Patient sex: F
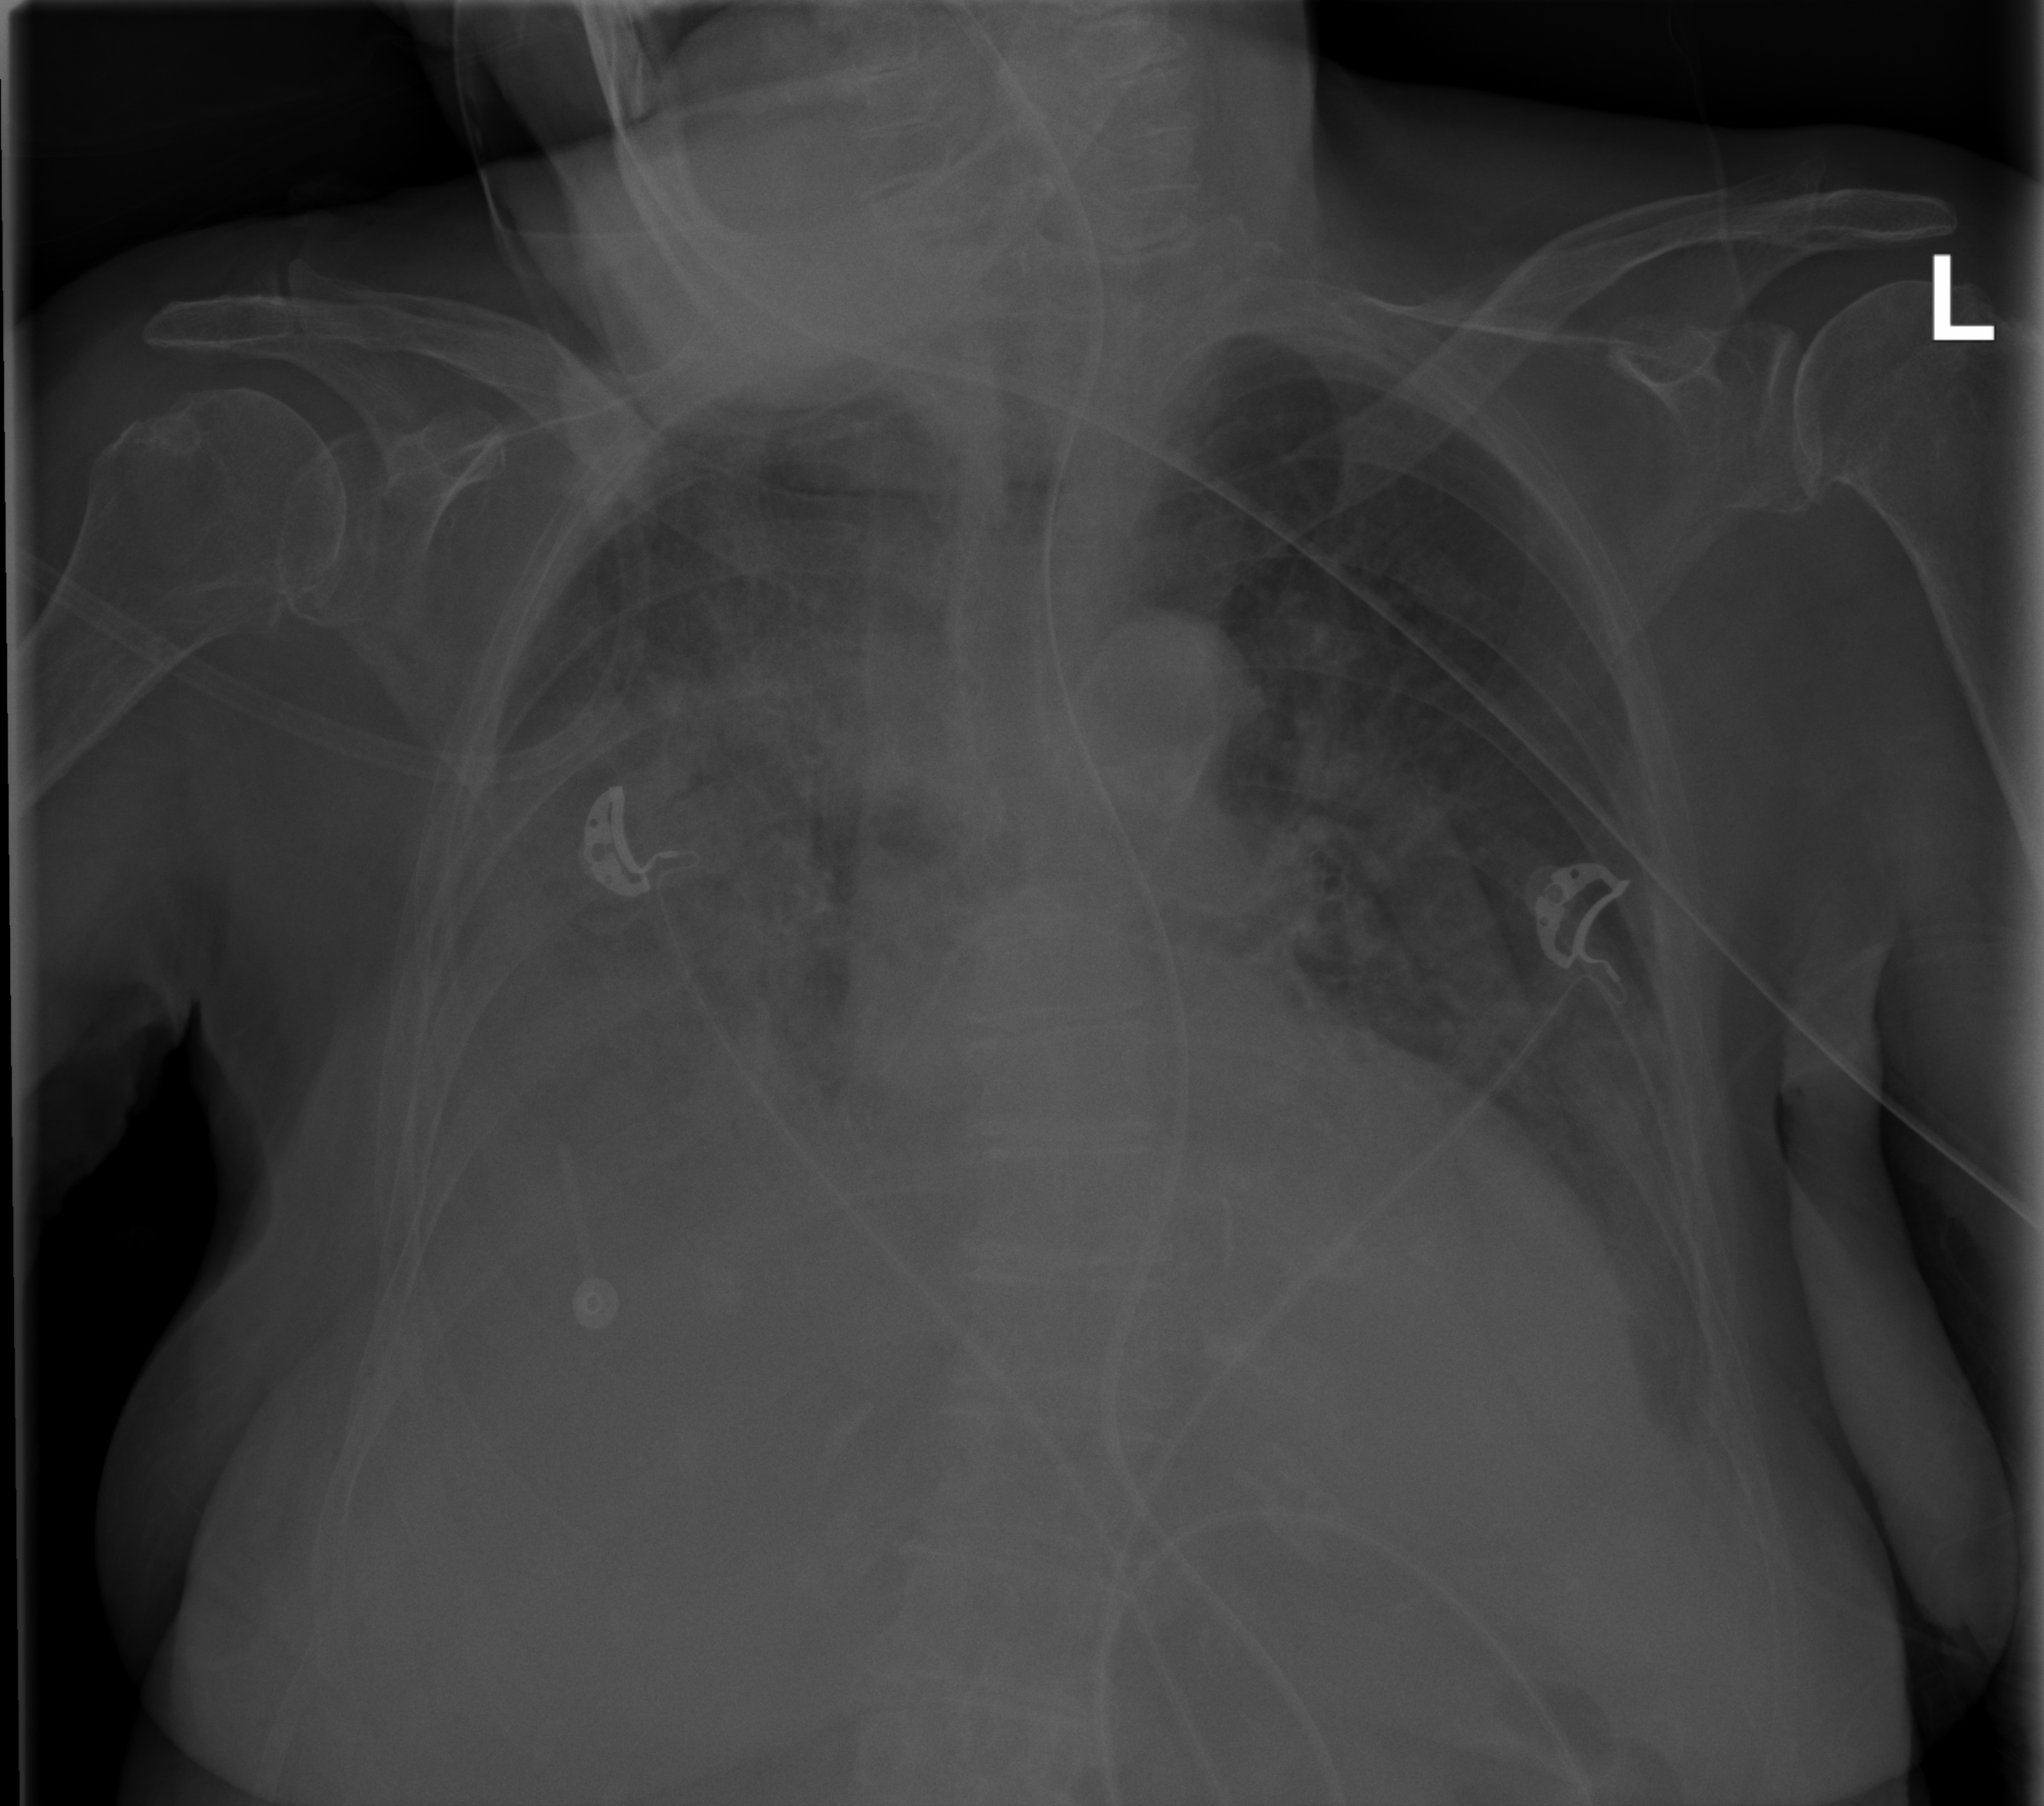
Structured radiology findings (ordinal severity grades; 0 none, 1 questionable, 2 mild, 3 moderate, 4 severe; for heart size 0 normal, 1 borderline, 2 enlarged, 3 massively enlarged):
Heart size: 2
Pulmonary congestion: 2
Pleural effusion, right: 3
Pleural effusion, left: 0
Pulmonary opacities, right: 3
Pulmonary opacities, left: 1
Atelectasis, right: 3
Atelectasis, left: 2